Milling tool wear sample.
Tool blade image: 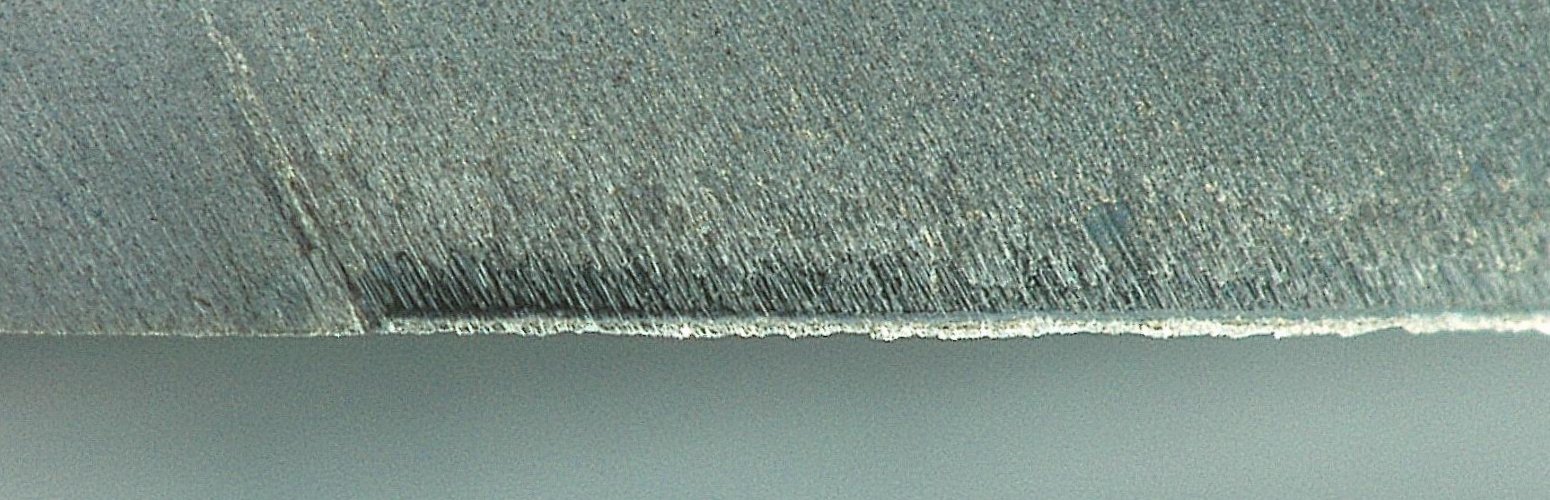
Chip image: 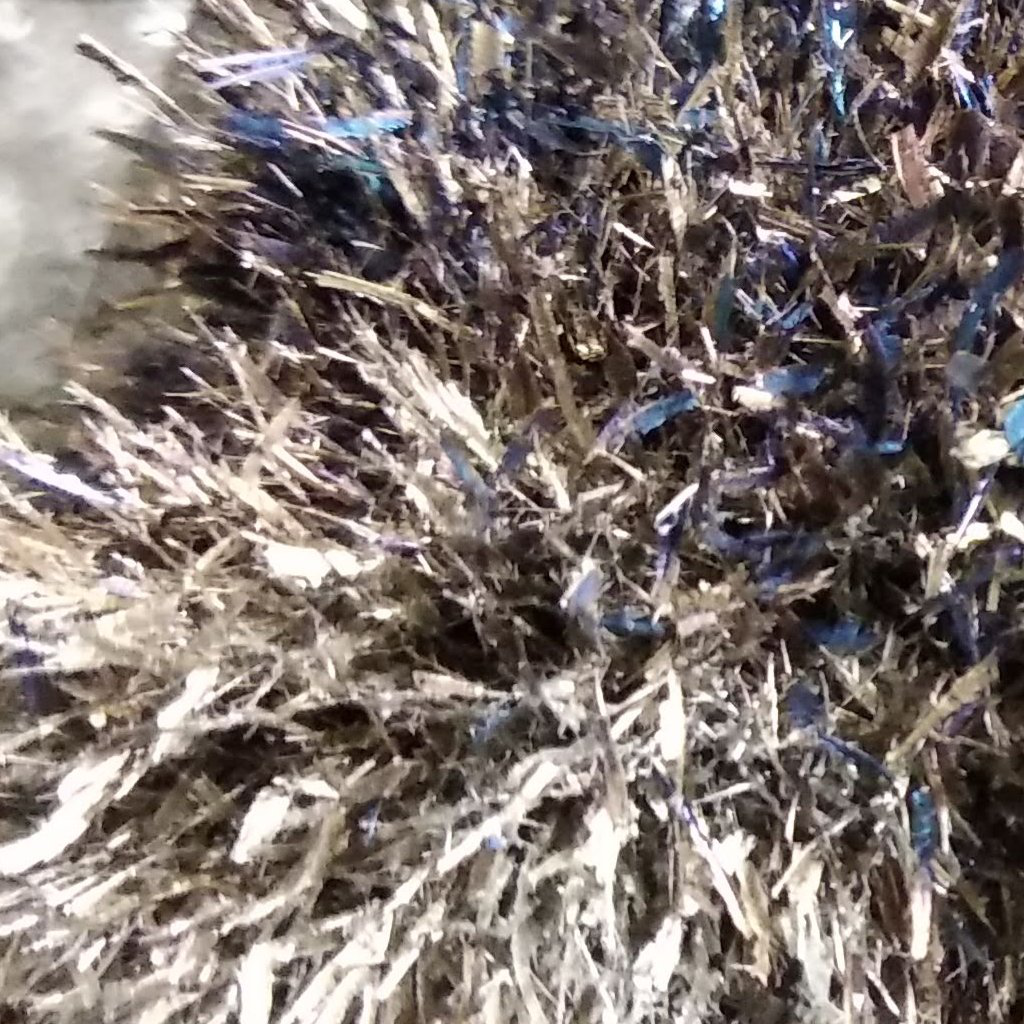
Workpiece image: 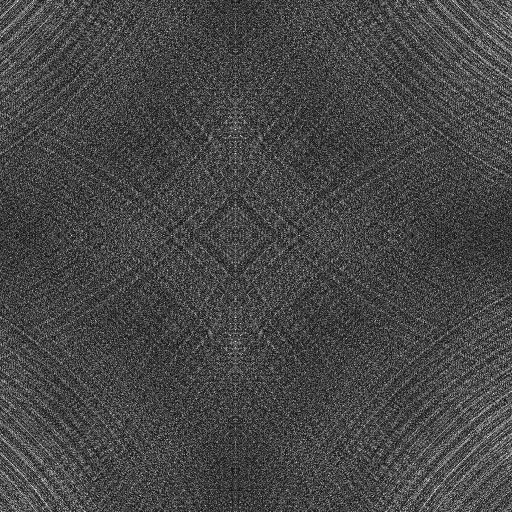
Tool wear state: sharp
Gaps: 6.88
Flank wear: 40.92
Overhang: 14.54
Force-signal Mel-spectrograms (X, Y, Z axes): 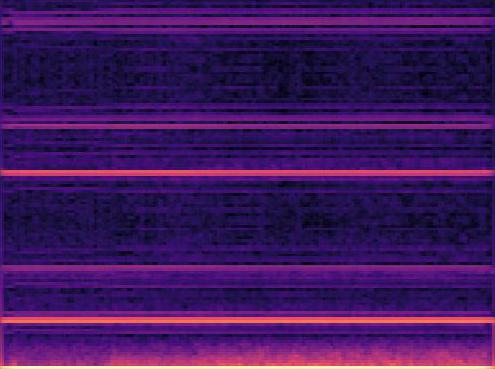 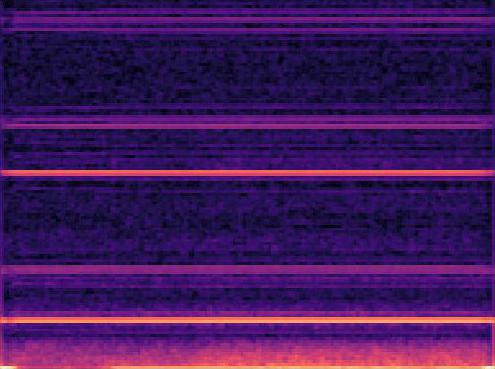 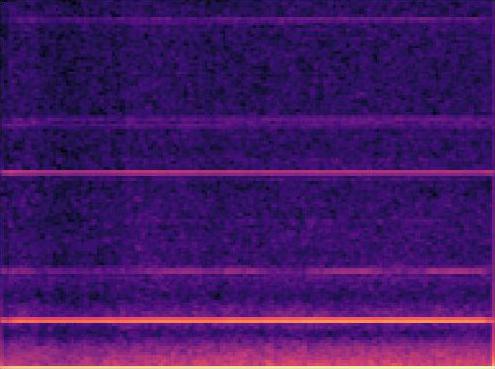
Force-signal scalograms (X, Y, Z axes): 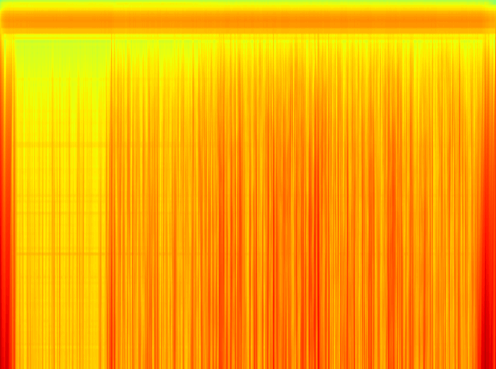 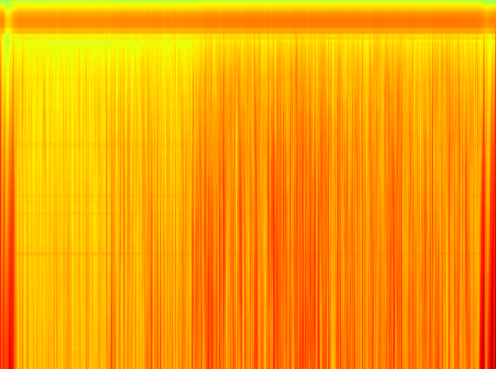 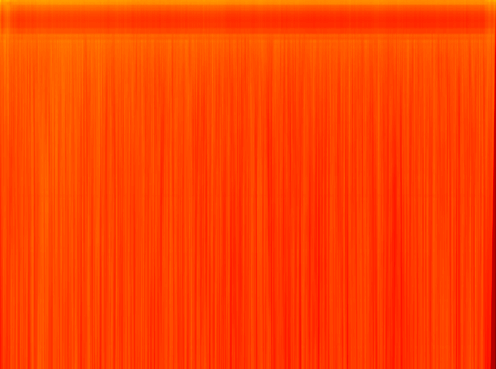
Force phase: initial_break_in_wear